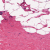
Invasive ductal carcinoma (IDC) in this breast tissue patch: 0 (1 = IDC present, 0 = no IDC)